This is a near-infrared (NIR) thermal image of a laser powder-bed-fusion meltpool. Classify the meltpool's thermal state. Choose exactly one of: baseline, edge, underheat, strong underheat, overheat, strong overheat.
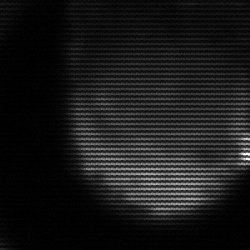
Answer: edge